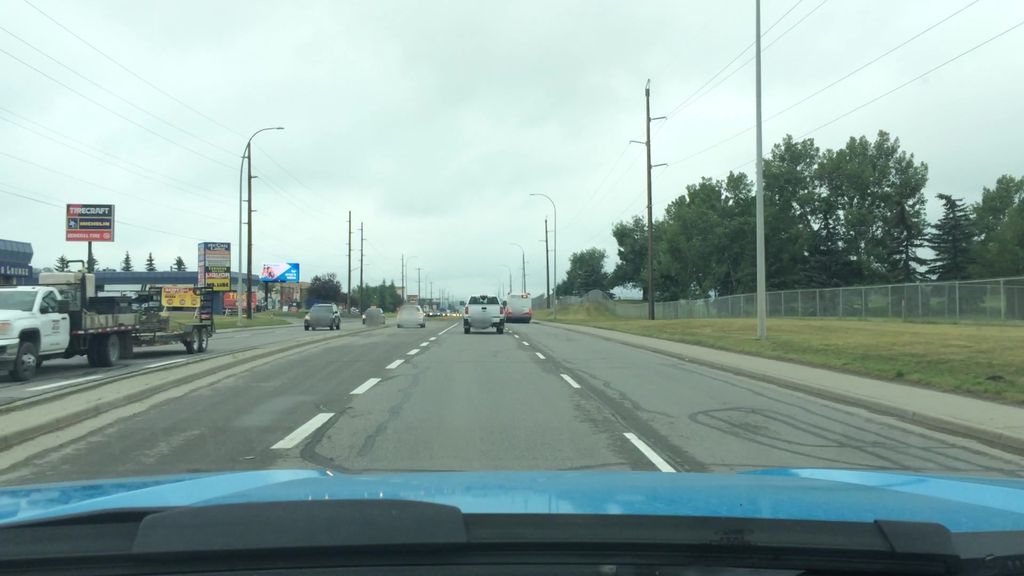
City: calgary